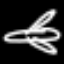
Label: airplane